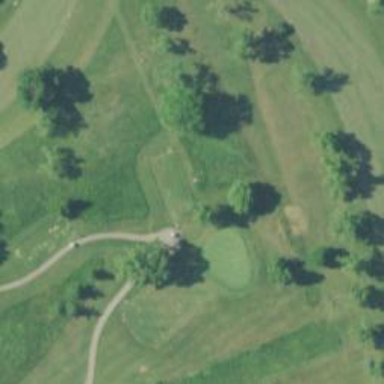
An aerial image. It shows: Service road used as golf cart path.